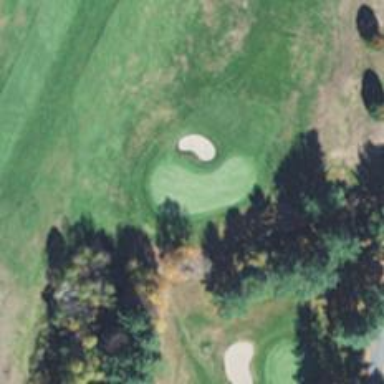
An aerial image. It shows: View of golf hole.